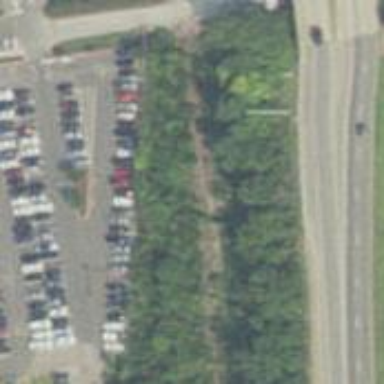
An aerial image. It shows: Disused railway yard.